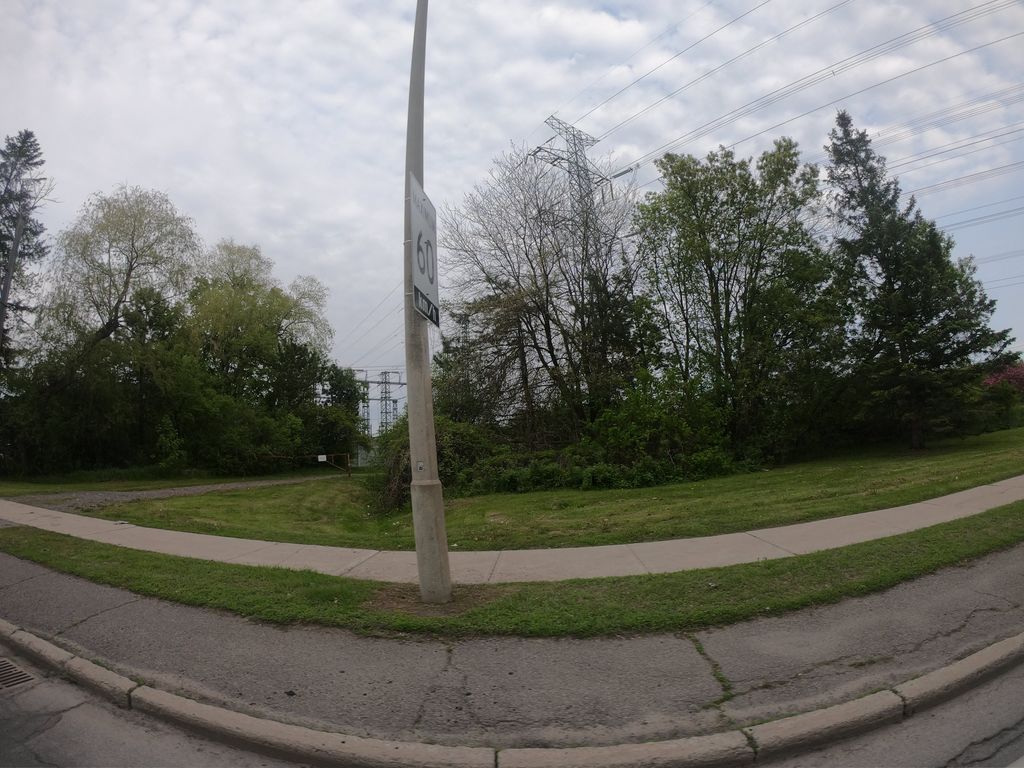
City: ottawa-gatineau